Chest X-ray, AP view. Patient: 61 years old, sex M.
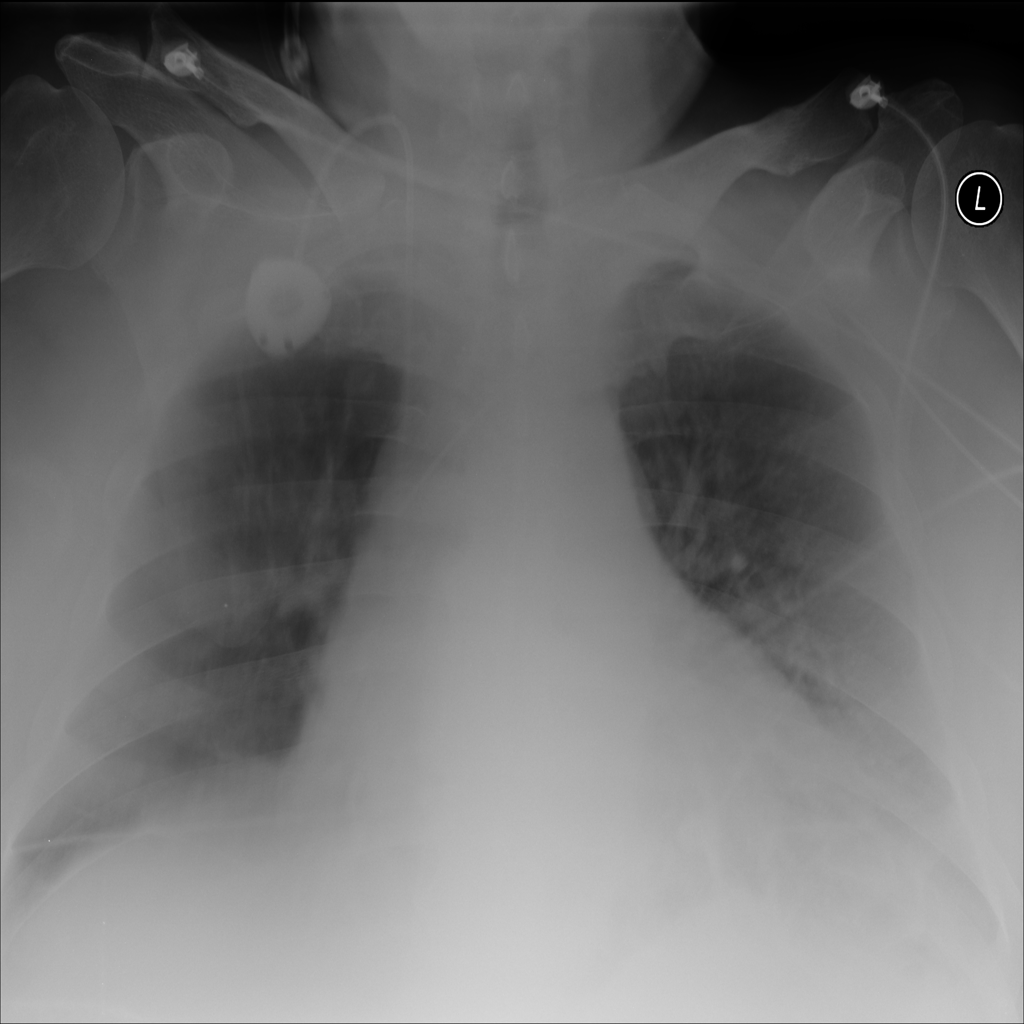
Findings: Cardiomegaly